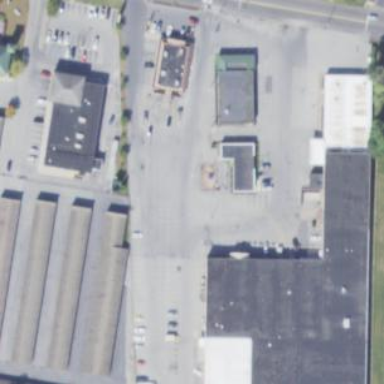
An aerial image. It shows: Building that serves as post depot.